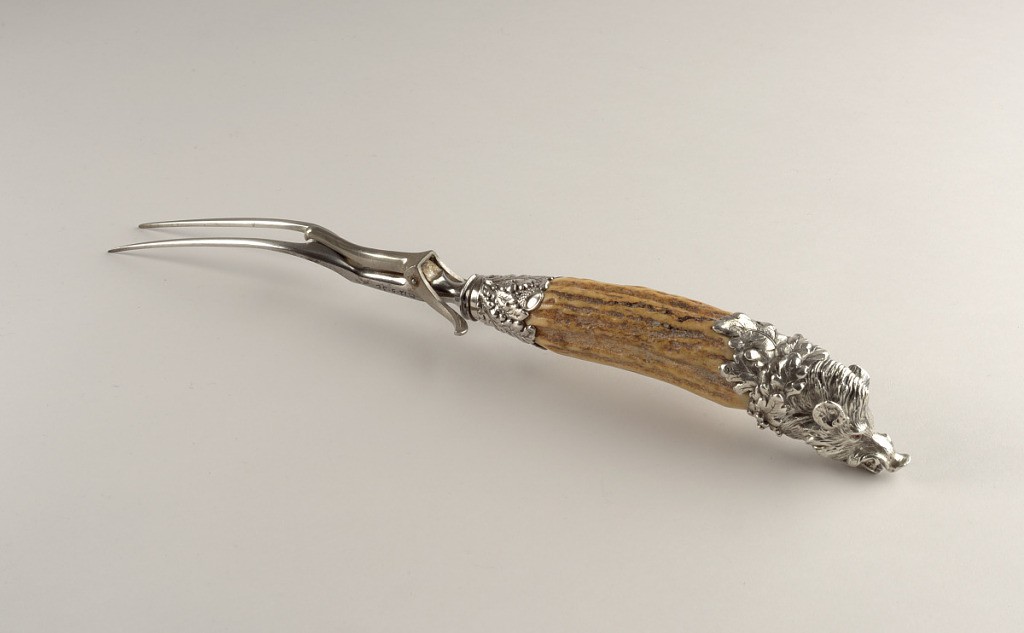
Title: Carving Fork with Antler Handle and Boar's Head Terminal
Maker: Gorham Manufacturing Company, Providence, Rhode Island, USA, founded 1818
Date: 1900
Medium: steel, antler, silver
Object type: fork
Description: Large carving fork with two elongated tapering tines. Y-shaped hinged rest attached below tines on neck. When folded out, v-shape folds down to meet surface an provide stability when resting in face down position. Folds in to reverse of tines when not in use.
Banded silver ferrule, silver collar with blade. Highly decorated relief floral, acorn and oak leaf pattern silver collar wrapping cylindrical antler stem. Capped with silver collar of similar oak and acorn pattern, terminating in boar's head, fit with red glass eyes, and exaggerated snarl.